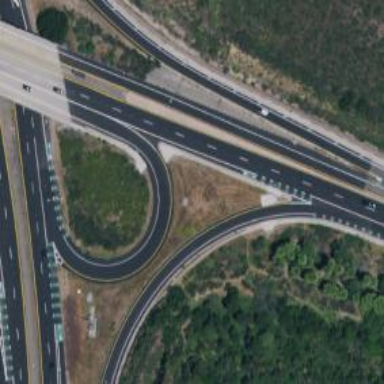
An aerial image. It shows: Asphalt trunk link road.